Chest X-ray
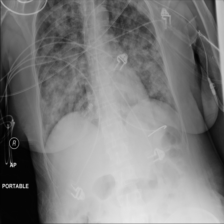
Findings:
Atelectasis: negative
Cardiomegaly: negative
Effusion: negative
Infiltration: negative
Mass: negative
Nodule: negative
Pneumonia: negative
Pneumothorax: negative
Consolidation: negative
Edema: negative
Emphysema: negative
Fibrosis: negative
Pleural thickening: negative
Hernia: negative